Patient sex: F
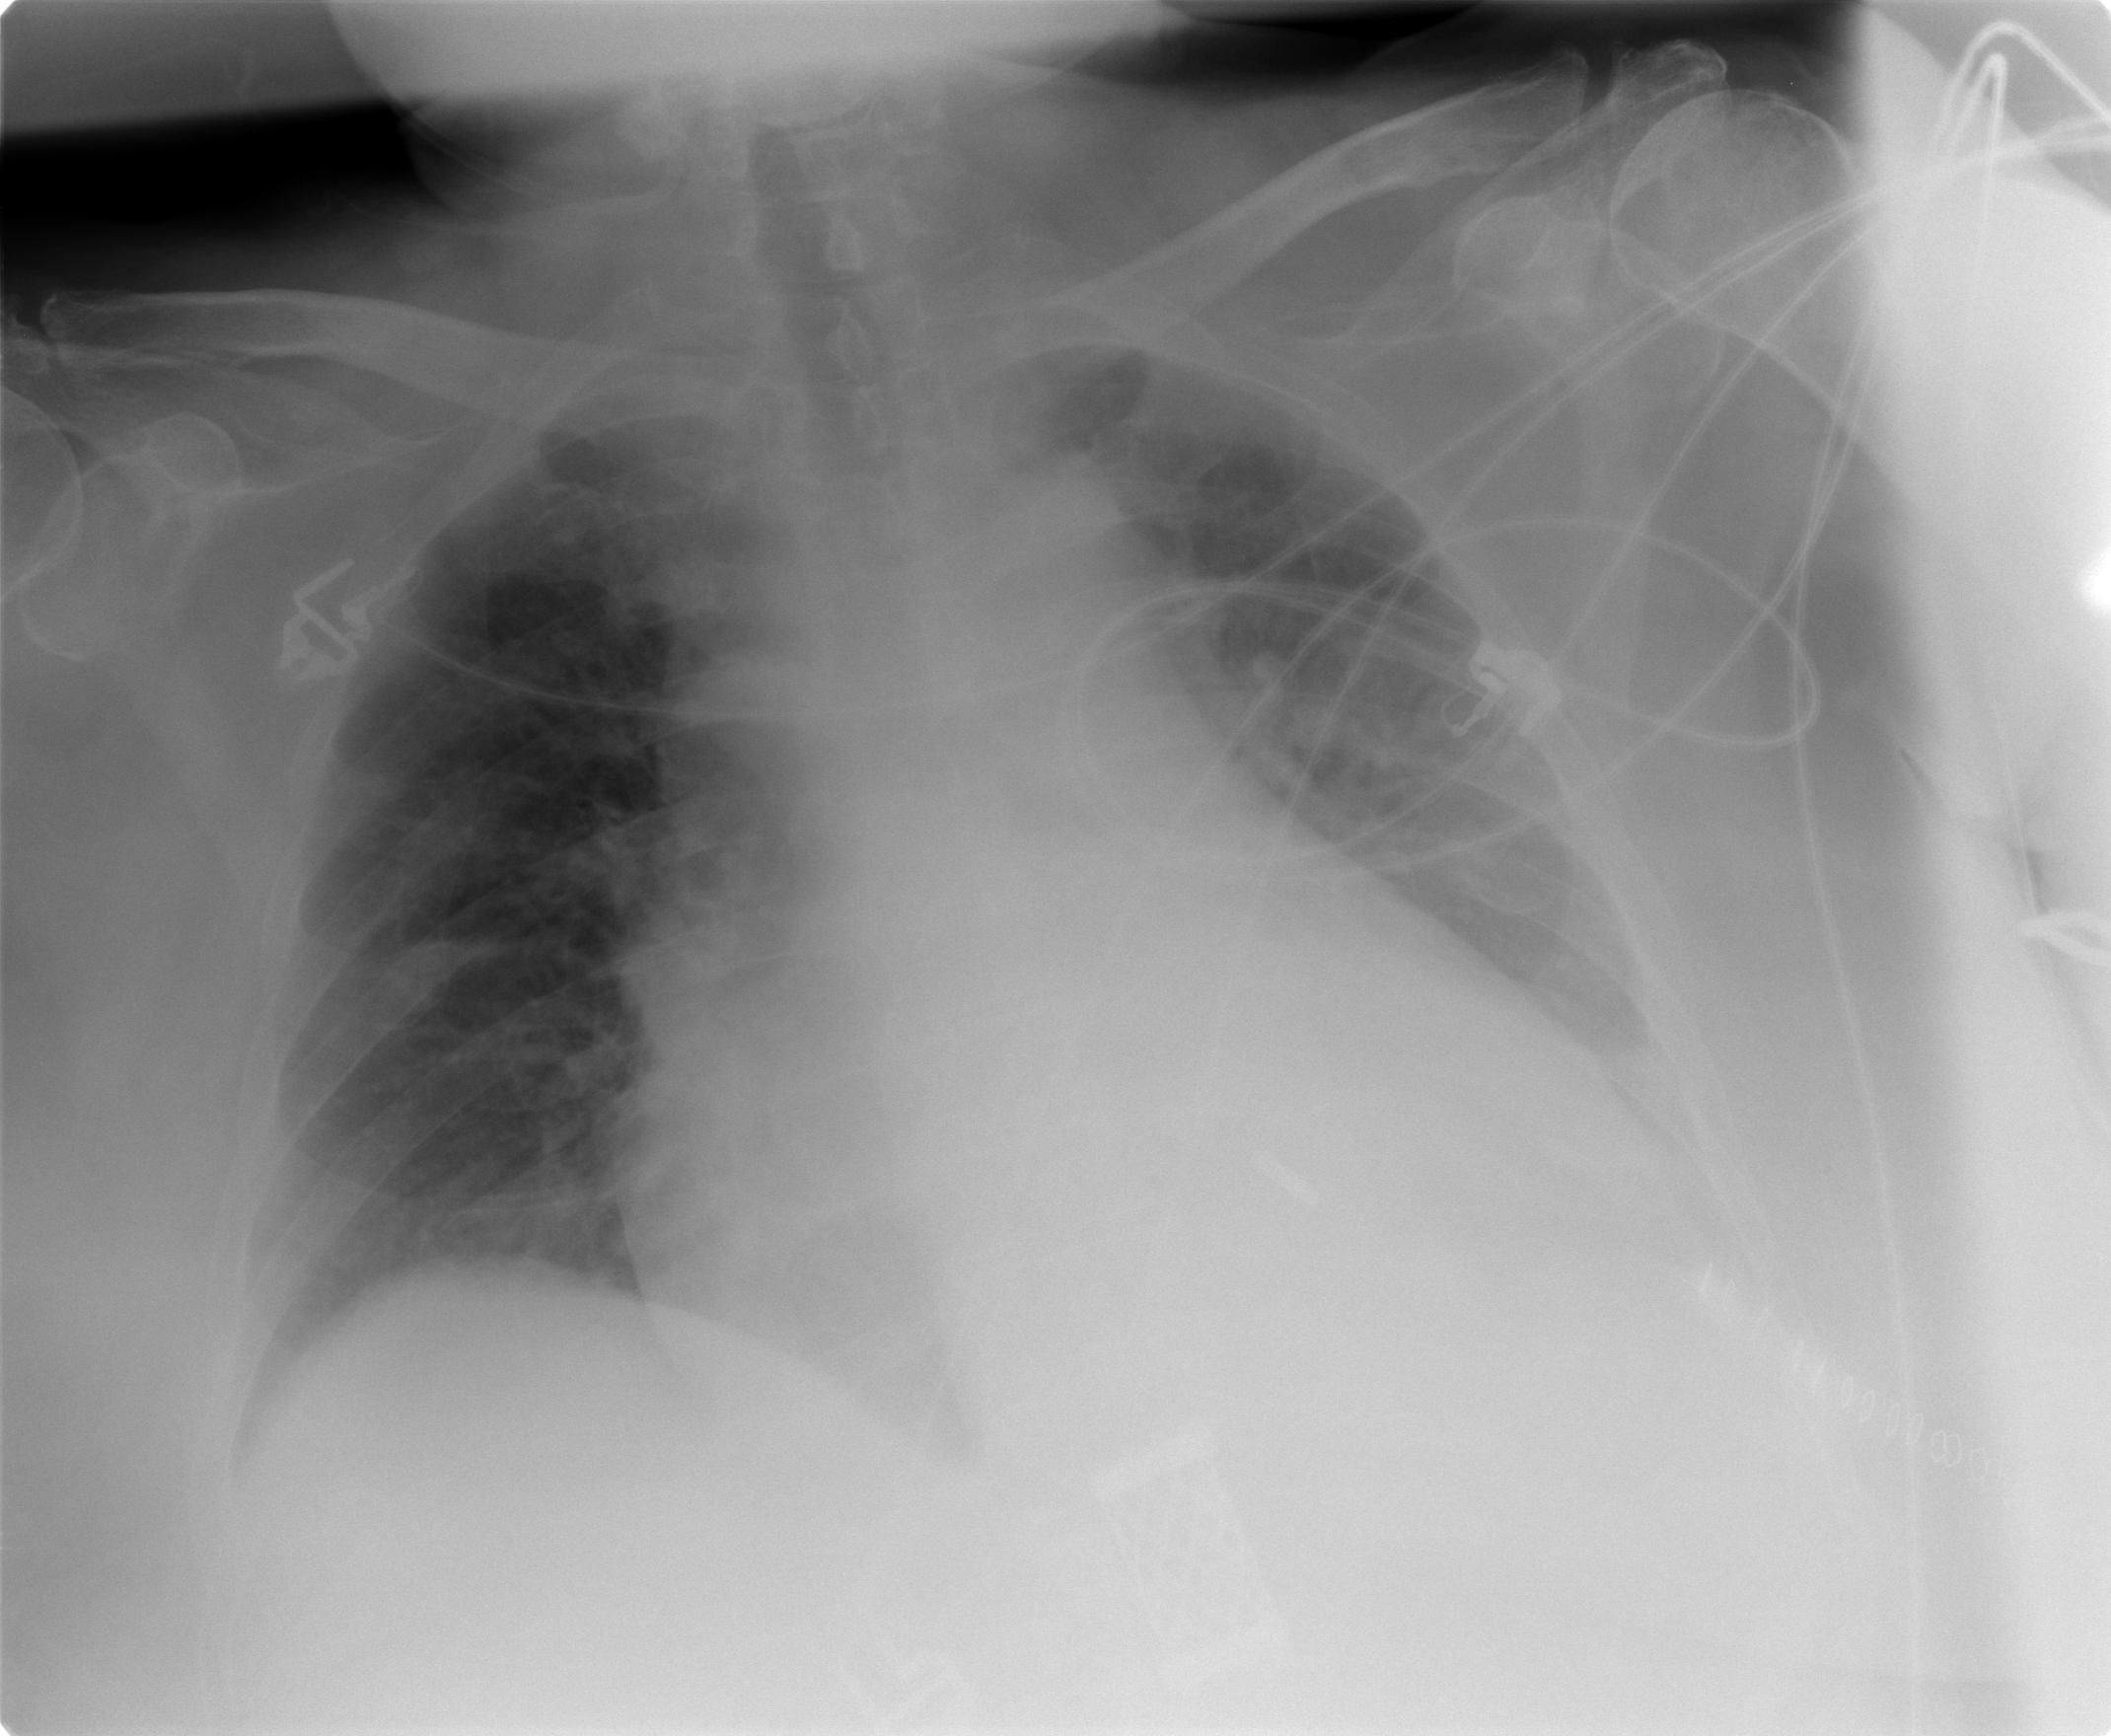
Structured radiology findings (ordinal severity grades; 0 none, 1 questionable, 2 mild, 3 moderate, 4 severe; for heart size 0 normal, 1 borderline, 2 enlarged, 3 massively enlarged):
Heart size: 3
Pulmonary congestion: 0
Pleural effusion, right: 0
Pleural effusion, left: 2
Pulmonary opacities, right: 0
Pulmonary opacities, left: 0
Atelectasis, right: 0
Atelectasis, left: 2